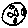
Label: moon